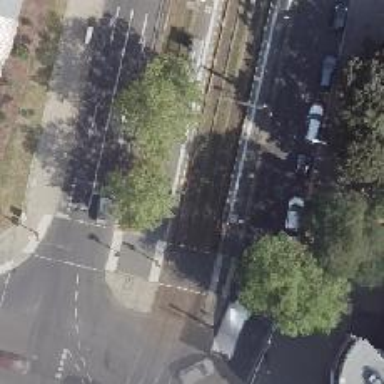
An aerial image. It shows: Tram stop position for public transport.